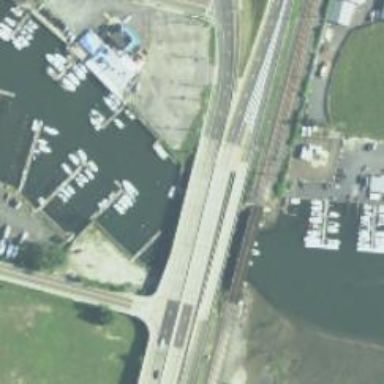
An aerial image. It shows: Trunk link highway passing over bridge.